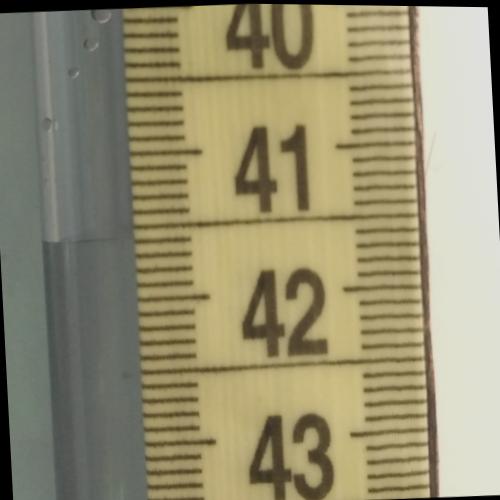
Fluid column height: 41.6 cm